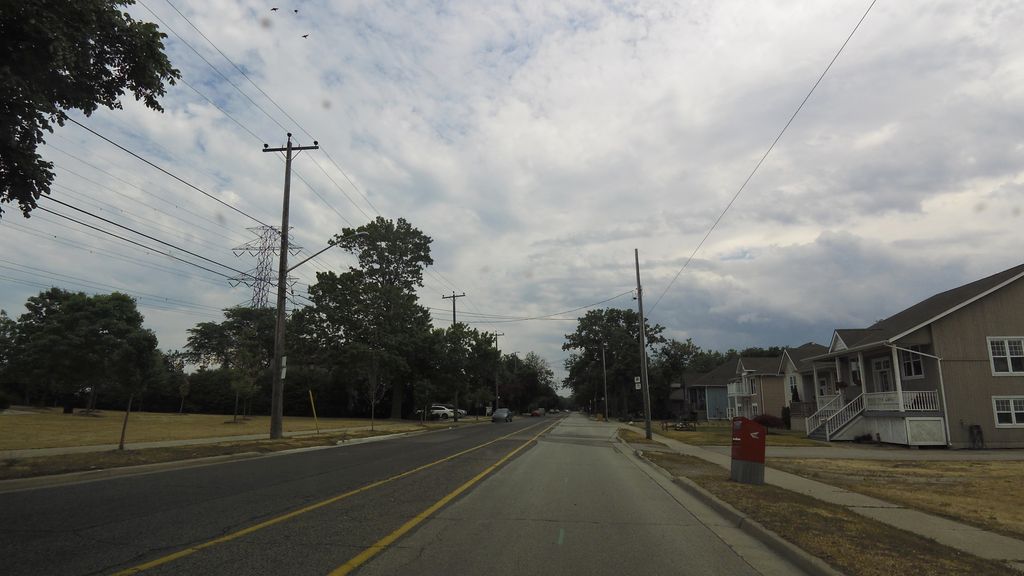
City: hamilton